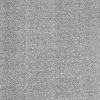
Atmospheric dust classification: dusty